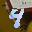
Label: 4